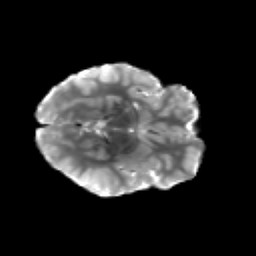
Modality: T2w
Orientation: axial
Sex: female
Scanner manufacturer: siemens
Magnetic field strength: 3 T
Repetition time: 5 s
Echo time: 0.071 s